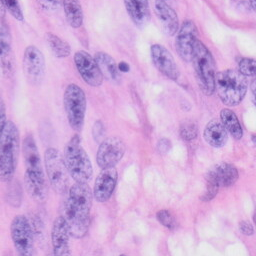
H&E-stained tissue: Skin